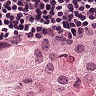
Metastatic tissue present: no